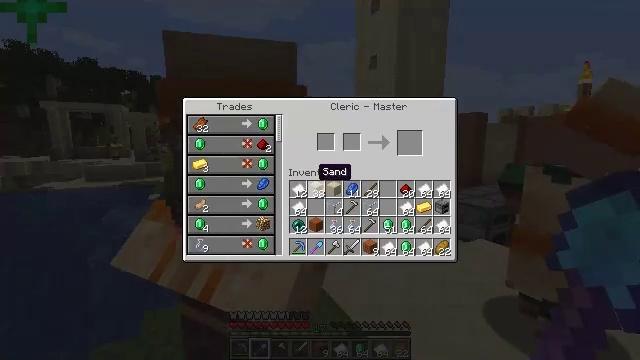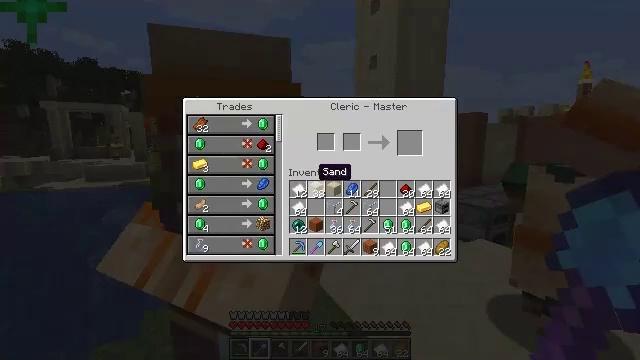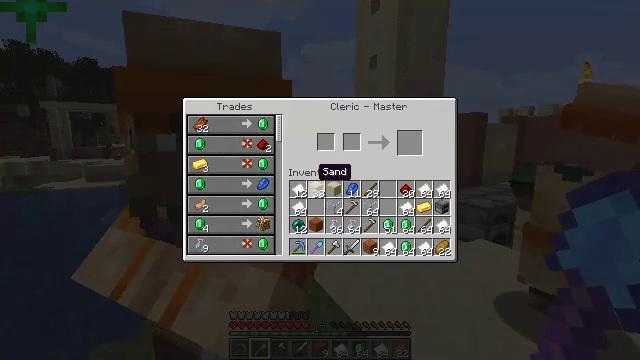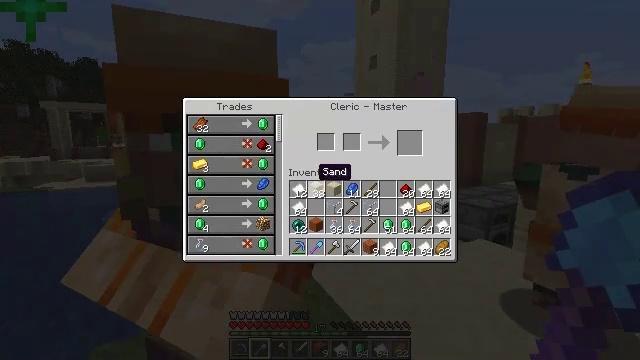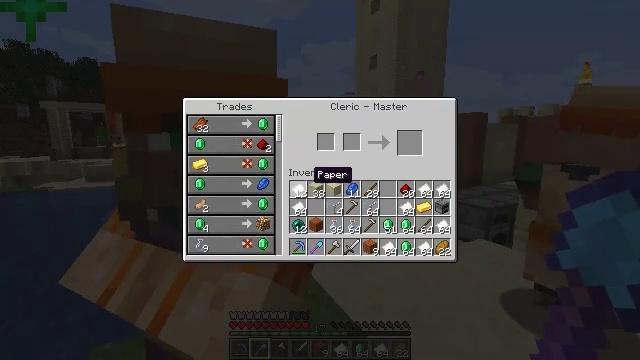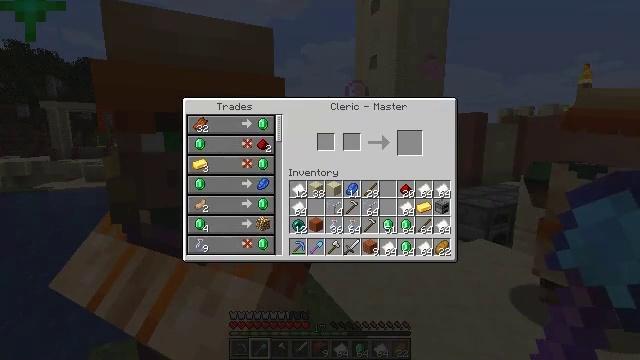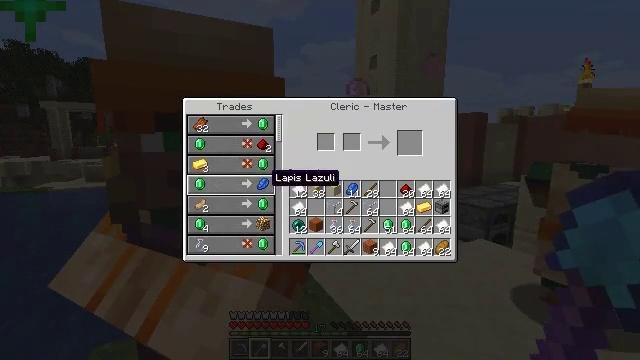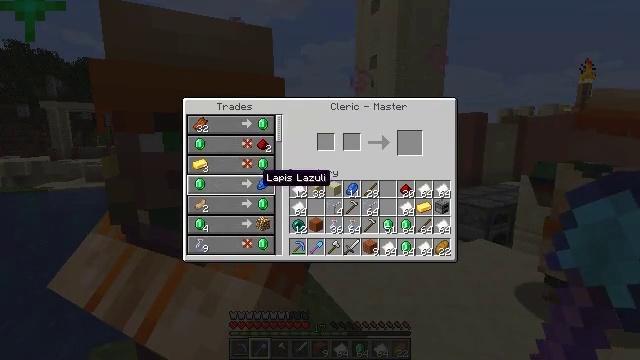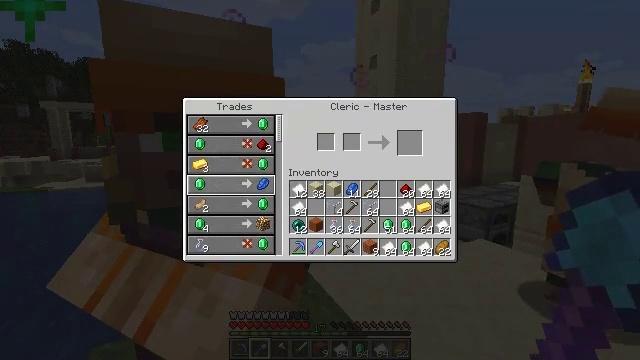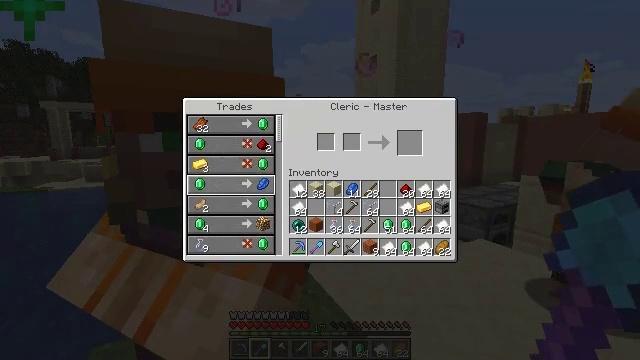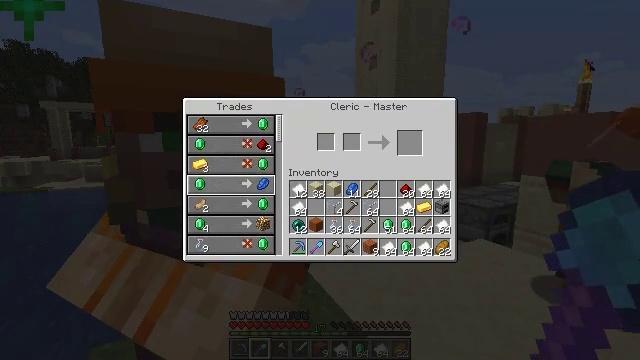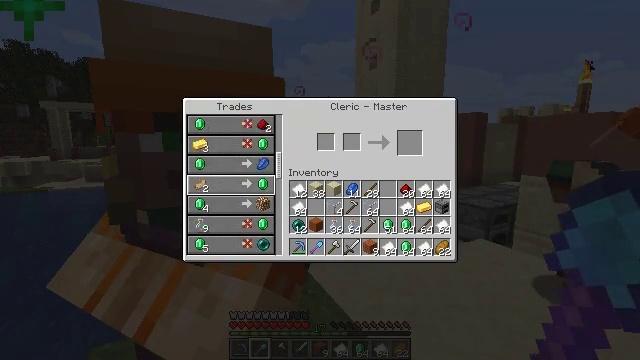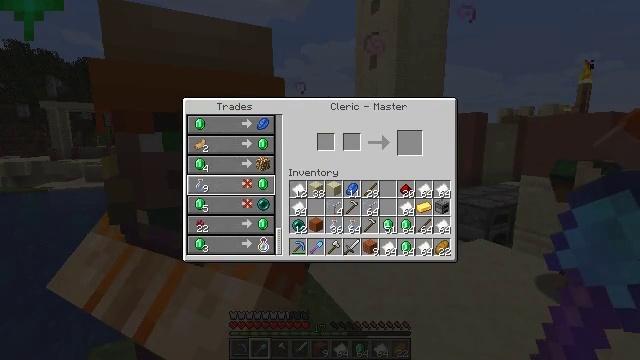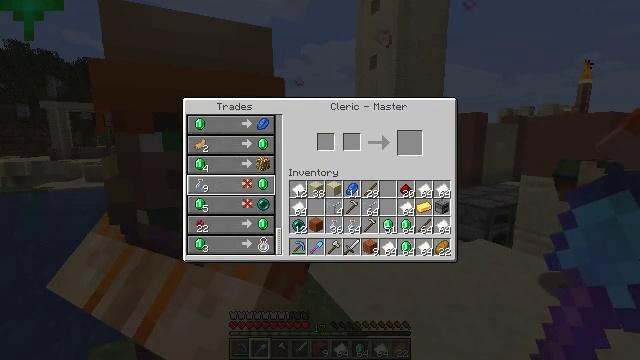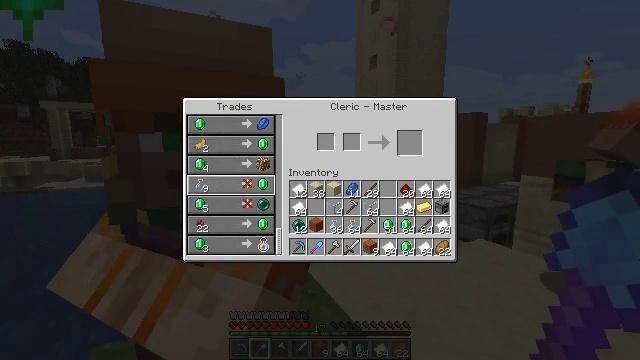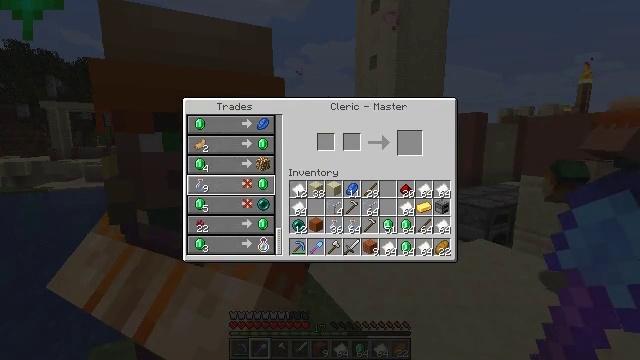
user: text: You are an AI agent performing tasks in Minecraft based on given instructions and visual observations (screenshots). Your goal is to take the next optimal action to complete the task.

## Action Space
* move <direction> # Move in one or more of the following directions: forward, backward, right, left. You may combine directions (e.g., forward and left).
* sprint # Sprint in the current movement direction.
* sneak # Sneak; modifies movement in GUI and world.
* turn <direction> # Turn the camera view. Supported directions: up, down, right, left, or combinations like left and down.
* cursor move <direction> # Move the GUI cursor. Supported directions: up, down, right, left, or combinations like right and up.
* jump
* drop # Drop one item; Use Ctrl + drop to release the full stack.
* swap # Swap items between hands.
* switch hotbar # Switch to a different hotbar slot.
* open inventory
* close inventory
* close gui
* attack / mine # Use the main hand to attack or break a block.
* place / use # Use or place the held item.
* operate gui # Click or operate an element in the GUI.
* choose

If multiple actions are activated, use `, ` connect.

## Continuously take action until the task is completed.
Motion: motion action
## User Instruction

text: Get wheat from the farmland.
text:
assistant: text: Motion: no_op
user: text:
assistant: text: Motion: no_op
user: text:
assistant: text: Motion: no_op
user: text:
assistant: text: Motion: no_op
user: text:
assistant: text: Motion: cursor move left
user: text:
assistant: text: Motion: cursor move left
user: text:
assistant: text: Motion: cursor move left
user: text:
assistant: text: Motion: cursor move left
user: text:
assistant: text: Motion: cursor move left
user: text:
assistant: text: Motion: no_op
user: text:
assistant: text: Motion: no_op
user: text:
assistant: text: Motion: no_op
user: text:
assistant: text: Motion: no_op
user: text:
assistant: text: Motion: no_op
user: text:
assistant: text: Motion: no_op
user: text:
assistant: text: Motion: no_op
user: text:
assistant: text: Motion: no_op
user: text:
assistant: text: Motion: cursor move right and down
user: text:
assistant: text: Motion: no_op
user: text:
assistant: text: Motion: no_op
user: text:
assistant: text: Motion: no_op
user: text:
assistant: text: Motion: no_op
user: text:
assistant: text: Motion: no_op
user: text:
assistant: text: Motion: no_op
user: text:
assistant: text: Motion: no_op
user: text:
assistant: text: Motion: no_op
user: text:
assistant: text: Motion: no_op
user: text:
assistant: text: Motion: no_op
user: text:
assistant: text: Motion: no_op
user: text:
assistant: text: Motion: no_op